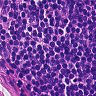
Metastatic tissue present: no